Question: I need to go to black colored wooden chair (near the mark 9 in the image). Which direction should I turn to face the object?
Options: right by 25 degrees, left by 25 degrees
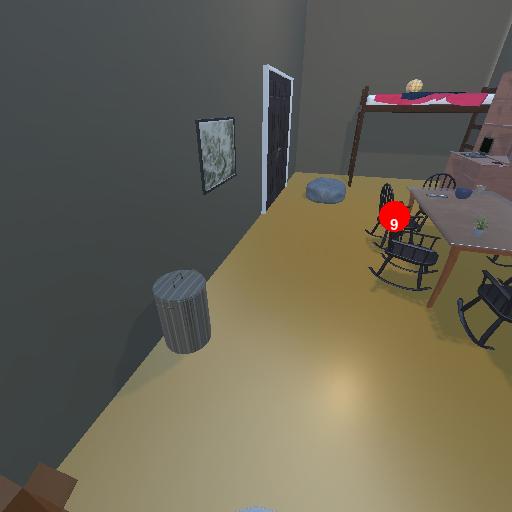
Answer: right by 25 degrees